Field crop: maize
Growth stage: 1
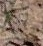
Species: salsola